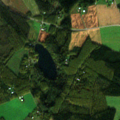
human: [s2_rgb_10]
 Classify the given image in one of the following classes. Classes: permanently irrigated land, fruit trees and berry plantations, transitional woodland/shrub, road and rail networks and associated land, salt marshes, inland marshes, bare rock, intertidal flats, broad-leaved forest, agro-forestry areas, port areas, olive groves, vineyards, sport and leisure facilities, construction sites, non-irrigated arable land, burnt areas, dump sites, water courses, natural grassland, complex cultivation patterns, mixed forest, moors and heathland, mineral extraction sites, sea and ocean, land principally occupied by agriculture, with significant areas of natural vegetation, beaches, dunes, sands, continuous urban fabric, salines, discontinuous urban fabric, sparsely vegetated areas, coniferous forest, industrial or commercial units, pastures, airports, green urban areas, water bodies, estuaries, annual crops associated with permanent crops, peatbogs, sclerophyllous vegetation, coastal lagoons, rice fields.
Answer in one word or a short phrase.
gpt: non-irrigated arable land, land principally occupied by agriculture, with significant areas of natural vegetation, broad-leaved forest, coniferous forest, mixed forest